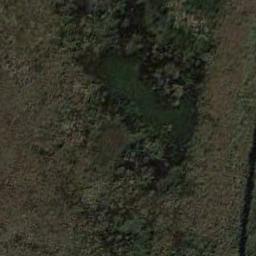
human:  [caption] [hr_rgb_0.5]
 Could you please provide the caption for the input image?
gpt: There is a large area of ​​dense brown bare land in a lake in a wetland .

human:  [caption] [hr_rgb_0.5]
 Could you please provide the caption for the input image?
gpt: Many waters of different sizes are surrounded by wetlands .

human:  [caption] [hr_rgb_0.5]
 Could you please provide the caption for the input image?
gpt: The wetland consists of bare land, Dry plants and green water .

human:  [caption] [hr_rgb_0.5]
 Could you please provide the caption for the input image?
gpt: There are small creeks in the middle of this wetland .

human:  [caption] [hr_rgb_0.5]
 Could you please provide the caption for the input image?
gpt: There are some water areas and some bare land on the wetland .